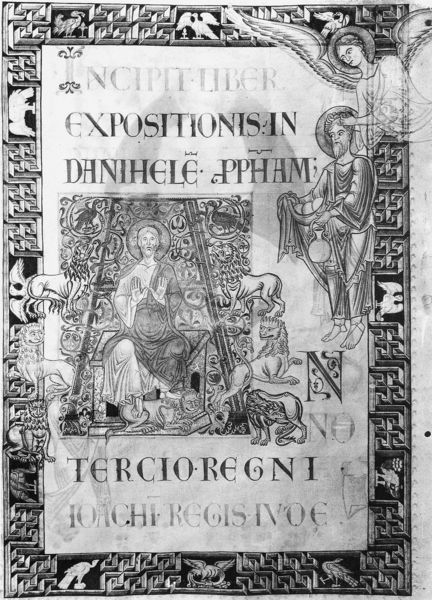
Titel: Kommentar zu Daniel
Institution: Dijon, Bibliothèque municipale
Schlagwörter: adler, flügel, gott, mann, vogel, wasser, weiß, menschen, sitzen, schwarz, zeichen, hund, tiere, ornament, bart, bibel, hände, vögel, blatt, engel, krug, schrift, papier, sitz, bank, könig, thron, wein, inschrift, ornamente, brot, ad, gefäß, buch, religion, druck, schwarz weiß, stich, titel, seite, buchstaben, buchdruck, buchseite, pergament, heiligenschein, löwen, christus, jesus, jesus christus, christlich, religiös, greif, franziskus, heiliger, löwe, heilige, heilig, petrus, christentum, labyrinth, aureole, latein, johannes der täufer, daniel, wunder, buchmalerei, thronen, majuskel, evangelium, evangelisten, glorien, illumination, hakenkreuze, mönner, buchkunst, wgrau, 3d, n, a, do, ed, heiluge, expositionis, #seite, engel löwe, sonnenzeichen, tercio regni, regni, dreidimensionaler effekt, tercio, danihele